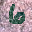
Label: 6